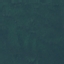
Land use / land cover class: Forest